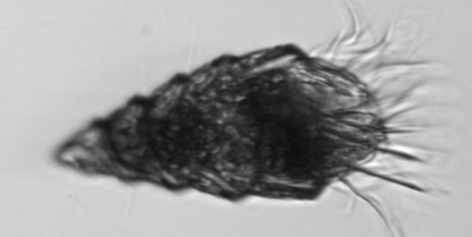
Label: Laboea_strobila